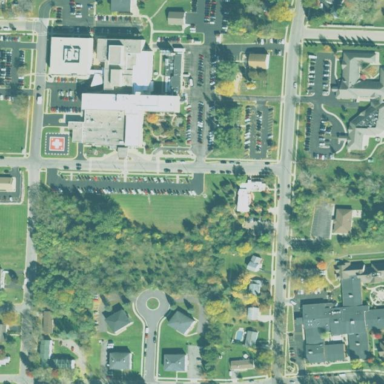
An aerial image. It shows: Healthcare facility identified as hospital.